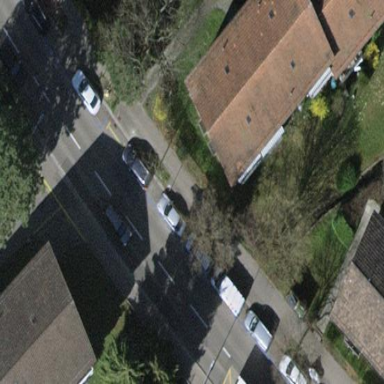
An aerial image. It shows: Parking lane area.